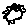
Label: sun